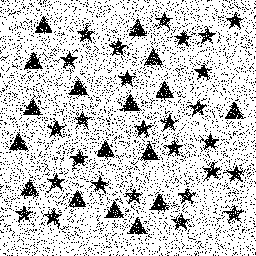
Squares: 0
Triangles: 17
Stars: 27
Total shapes: 44